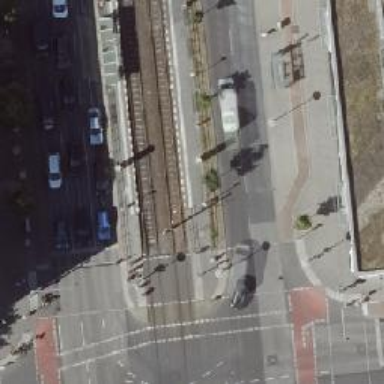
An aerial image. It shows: Tram stop.